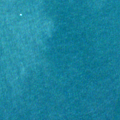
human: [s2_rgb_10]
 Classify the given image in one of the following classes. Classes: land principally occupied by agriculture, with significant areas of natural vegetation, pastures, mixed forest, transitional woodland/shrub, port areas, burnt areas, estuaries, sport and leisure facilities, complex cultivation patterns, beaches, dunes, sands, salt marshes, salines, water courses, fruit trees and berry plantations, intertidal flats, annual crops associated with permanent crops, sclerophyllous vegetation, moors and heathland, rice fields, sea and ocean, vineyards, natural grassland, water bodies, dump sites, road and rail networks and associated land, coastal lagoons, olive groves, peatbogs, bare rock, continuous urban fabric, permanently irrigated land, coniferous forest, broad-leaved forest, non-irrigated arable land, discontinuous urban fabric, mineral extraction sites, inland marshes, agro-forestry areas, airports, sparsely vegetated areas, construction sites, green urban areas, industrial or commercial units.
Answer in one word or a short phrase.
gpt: sea and ocean